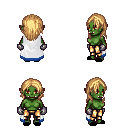
a pixel art fantasy rpg character, female body template, orc, green skin, white trimmed cape, gold greaves, light blonde long hairstyle, metal gloves, black slippers, four views (front, back, left, right), 2x2 character sprite sheet, small pixel art, hard edges, no anti-aliasing